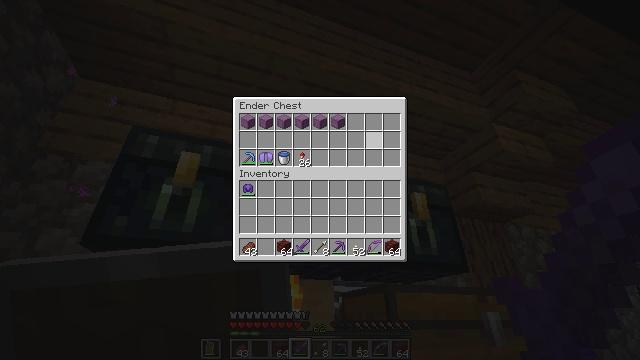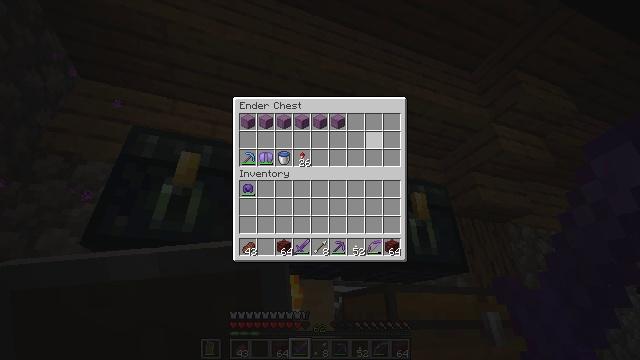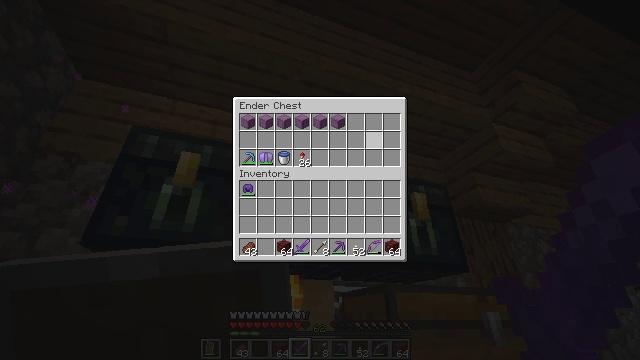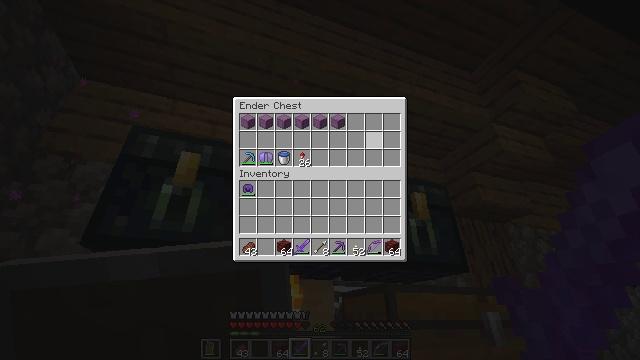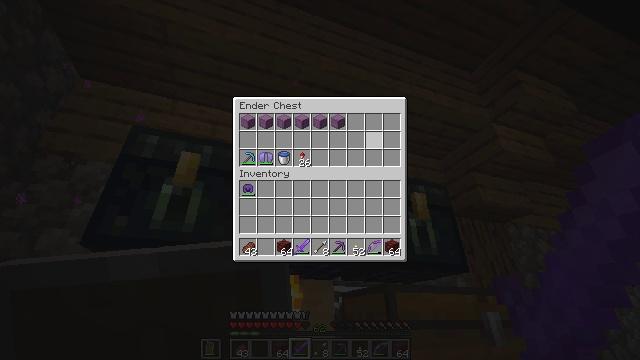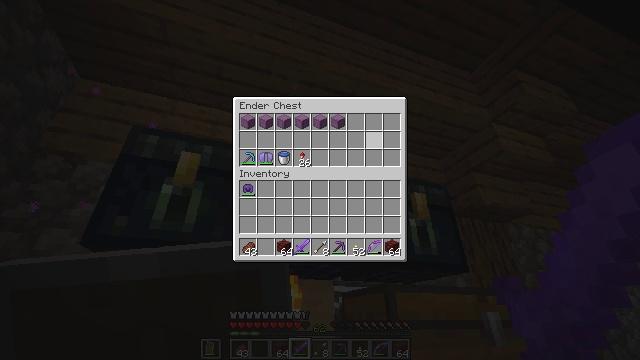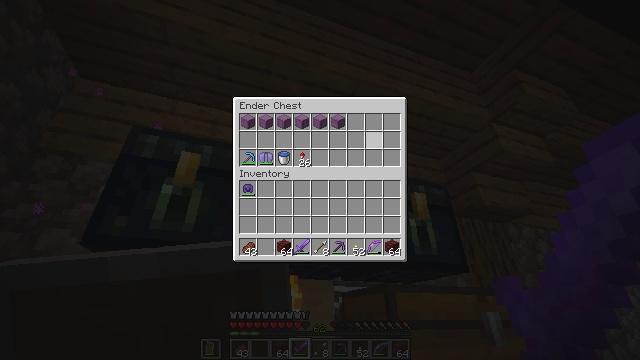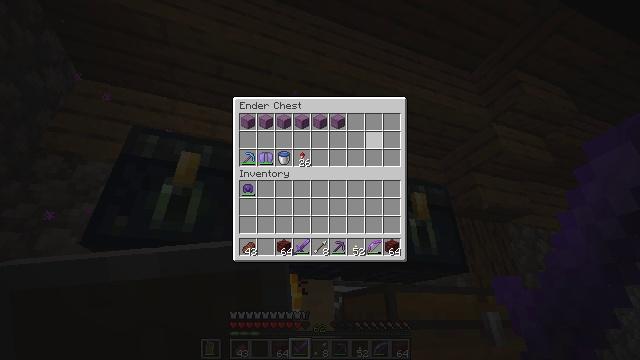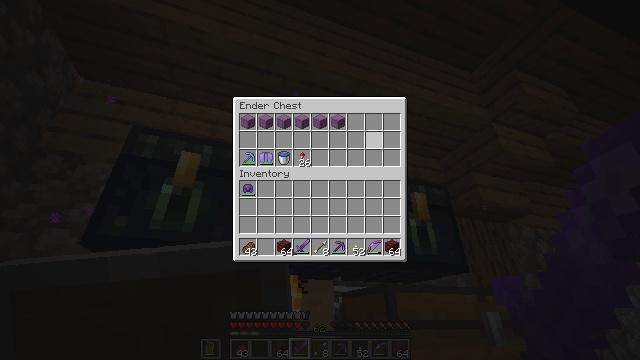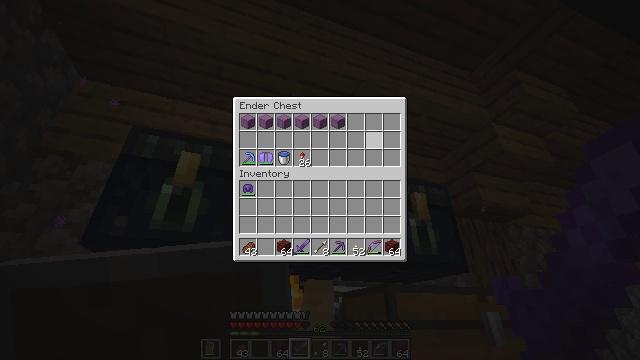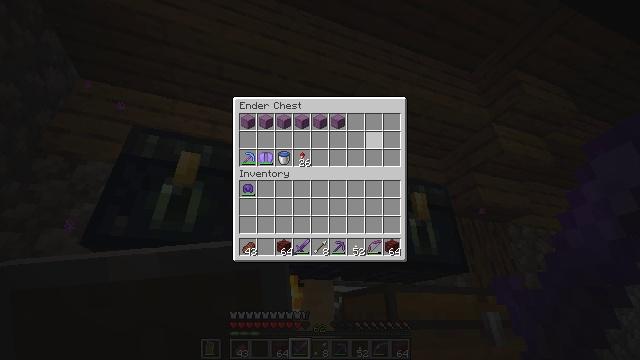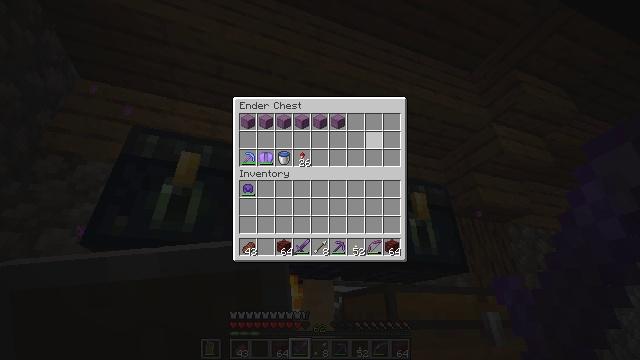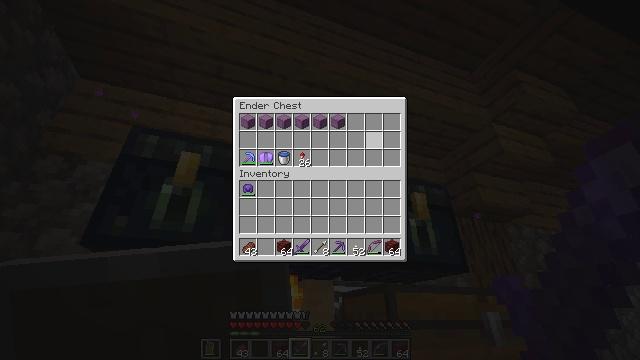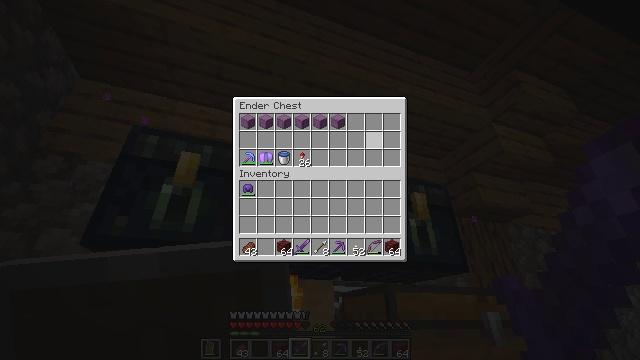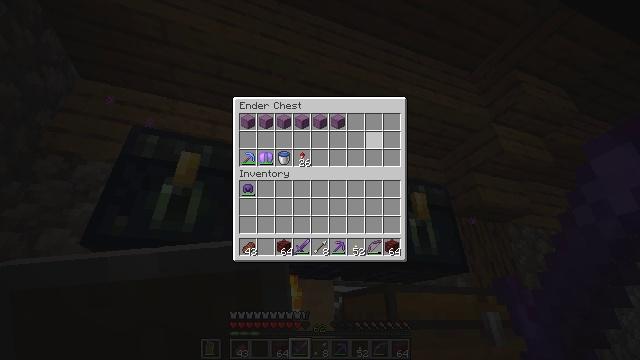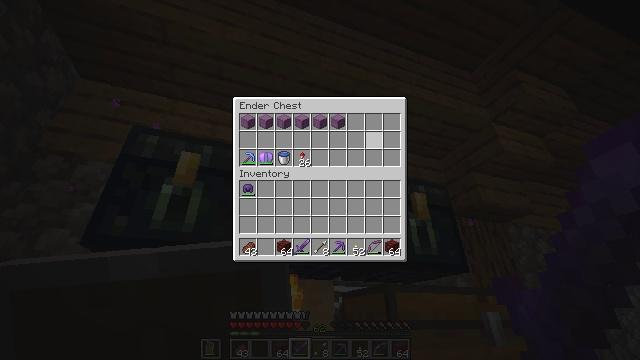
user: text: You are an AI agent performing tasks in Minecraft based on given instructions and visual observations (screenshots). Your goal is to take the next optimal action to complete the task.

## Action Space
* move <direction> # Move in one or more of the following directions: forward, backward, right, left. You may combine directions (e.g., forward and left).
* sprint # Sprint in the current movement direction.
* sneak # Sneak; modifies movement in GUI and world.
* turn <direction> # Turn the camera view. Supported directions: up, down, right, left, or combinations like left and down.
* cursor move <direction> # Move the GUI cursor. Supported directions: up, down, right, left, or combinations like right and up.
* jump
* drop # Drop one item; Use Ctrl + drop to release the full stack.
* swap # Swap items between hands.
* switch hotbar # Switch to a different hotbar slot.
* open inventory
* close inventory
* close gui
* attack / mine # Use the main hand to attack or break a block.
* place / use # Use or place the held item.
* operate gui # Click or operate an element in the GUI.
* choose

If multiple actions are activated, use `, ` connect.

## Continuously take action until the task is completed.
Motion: motion action
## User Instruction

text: Mine the ender chest.
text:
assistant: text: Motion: no_op
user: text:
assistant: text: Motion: no_op
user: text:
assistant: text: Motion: no_op
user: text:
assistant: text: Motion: no_op
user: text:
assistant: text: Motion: no_op
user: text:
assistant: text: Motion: no_op
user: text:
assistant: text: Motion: no_op
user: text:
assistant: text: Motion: no_op
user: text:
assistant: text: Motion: no_op
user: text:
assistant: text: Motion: no_op
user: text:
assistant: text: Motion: no_op
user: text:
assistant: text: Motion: no_op
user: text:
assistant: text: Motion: no_op
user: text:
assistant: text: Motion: no_op
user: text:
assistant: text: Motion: no_op
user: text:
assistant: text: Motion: no_op
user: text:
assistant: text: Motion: no_op
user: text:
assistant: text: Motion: no_op
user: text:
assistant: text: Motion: no_op
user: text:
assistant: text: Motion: no_op
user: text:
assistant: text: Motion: no_op
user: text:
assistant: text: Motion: no_op
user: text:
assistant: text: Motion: no_op
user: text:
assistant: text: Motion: no_op
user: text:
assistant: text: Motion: no_op
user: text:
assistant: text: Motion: no_op
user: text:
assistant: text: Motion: no_op
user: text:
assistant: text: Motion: no_op
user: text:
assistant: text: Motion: no_op
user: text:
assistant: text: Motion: no_op